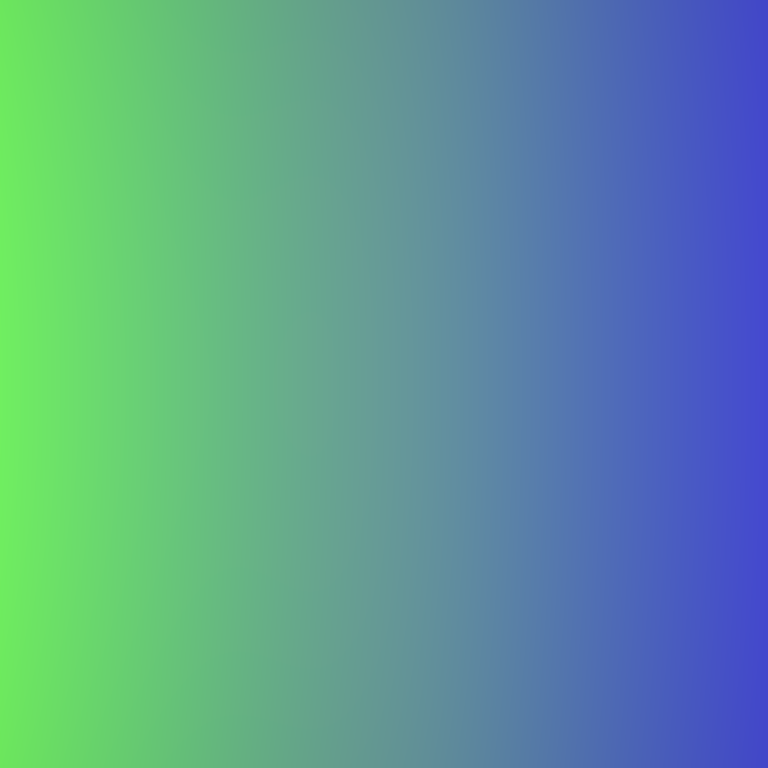
Abstract light effect, smooth gradient from vibrant green to deep blue, calm atmosphere, soft blend, no room, no furniture, no objects.